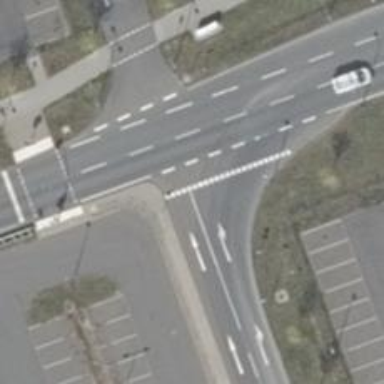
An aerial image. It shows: Road with "give way" sign.